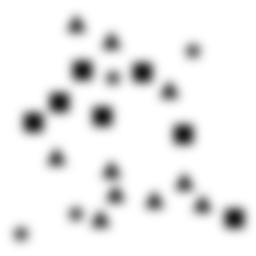
Squares: 7
Triangles: 10
Stars: 4
Total shapes: 21